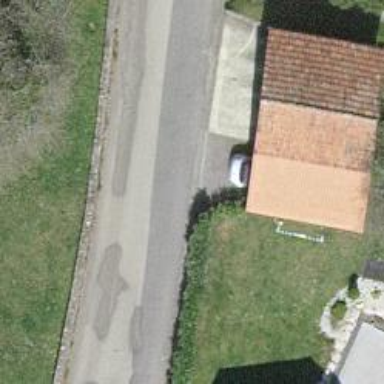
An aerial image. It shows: Asphalt road in residential area.